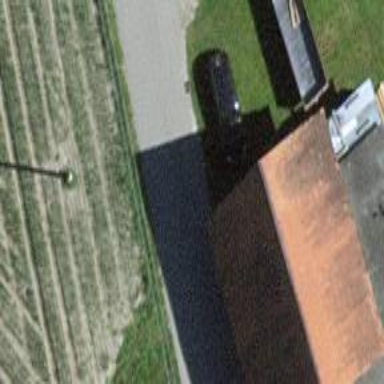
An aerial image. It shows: Rural barn.